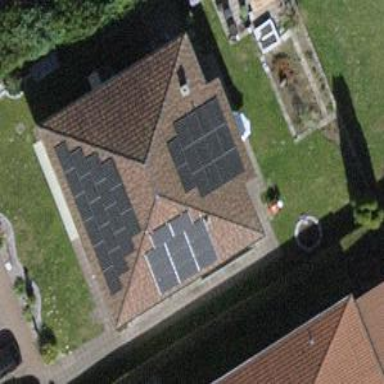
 consisting of solar photovoltaic panels."